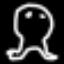
Label: frog